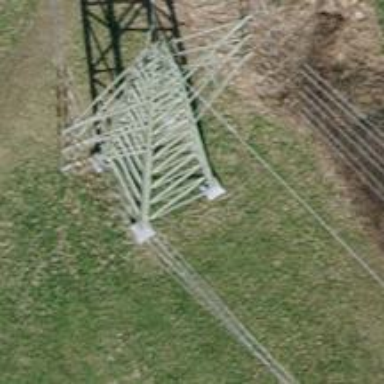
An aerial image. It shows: Power line in the image.